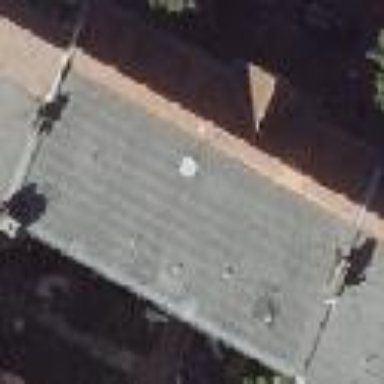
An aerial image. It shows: Hipped roof apartment building.